Question: I'm trying to access the sdcard from my emulator, but it doesn't show any file:

As you can see, it seems to be empty.
I tried to check if the sdcard was mounted and all, so I put code to show how many MB left are on the sdcard, you can see the debugging, saying that it have 0.24GB free.
Even though i tried to Push a file to the device, it does nothing at all.
What's happening? Do I have to ummount the sdcard from the device?
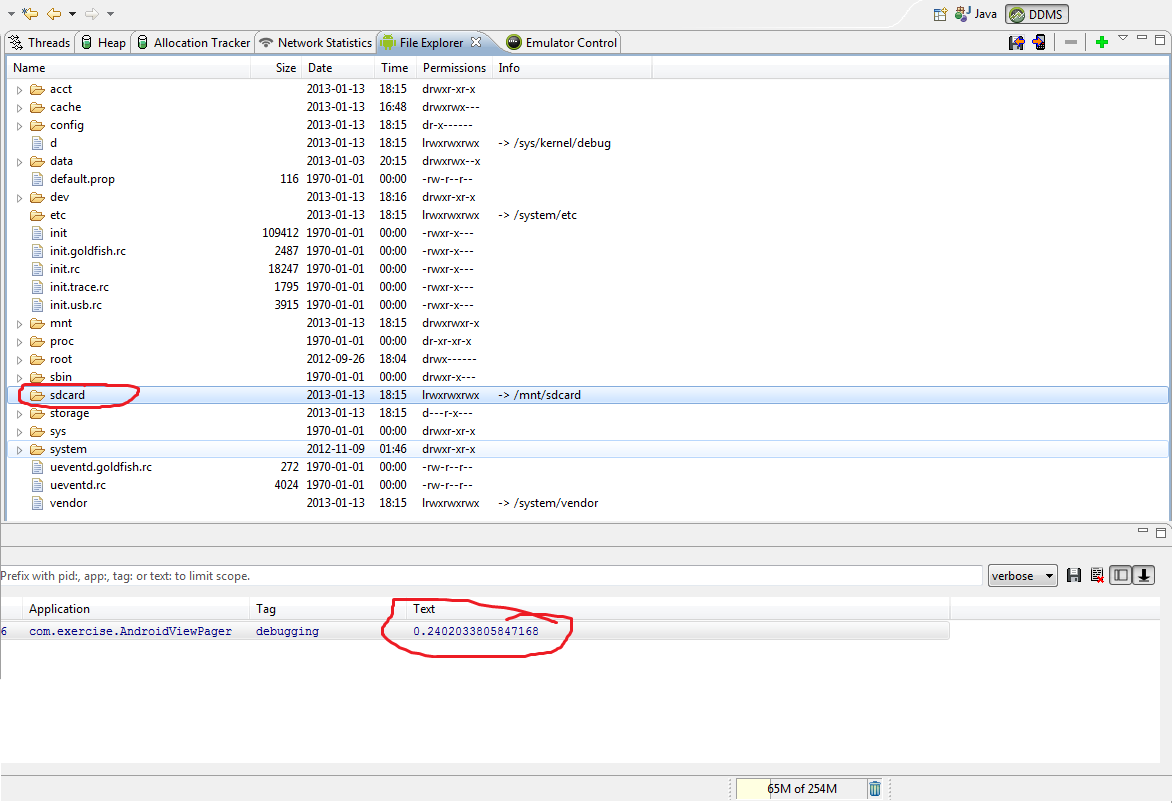
Answer: Use this way
go to 'mnt/sdcard' this location show your 'sdcard'
instead of 'sdcard'